Field crop: tomato
Growth stage: 1
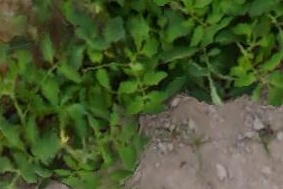
Species: tomato